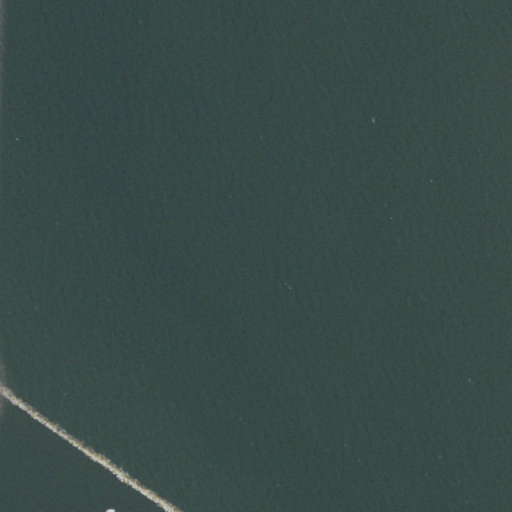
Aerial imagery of island in Louisiana named Grassy Island containing only open water